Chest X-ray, AP view. Patient: 15 years old, sex F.
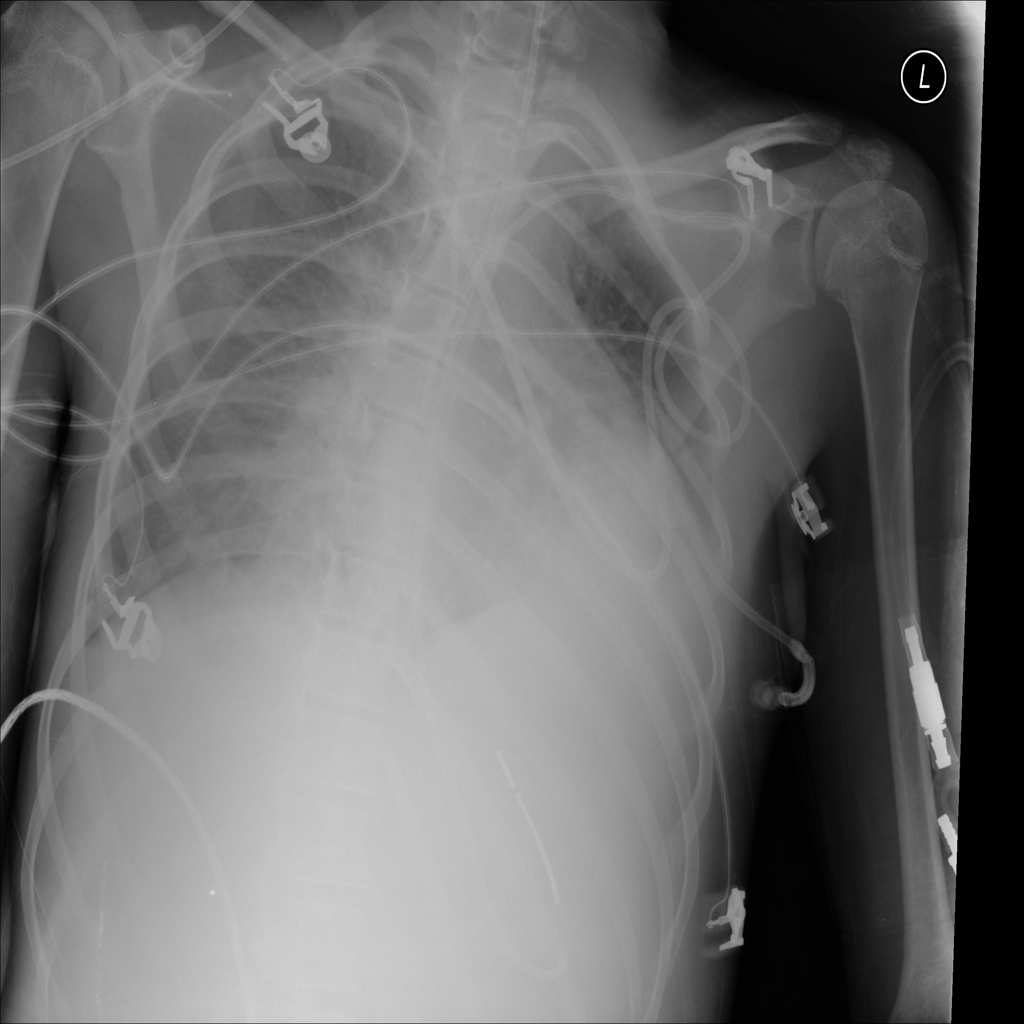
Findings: Effusion